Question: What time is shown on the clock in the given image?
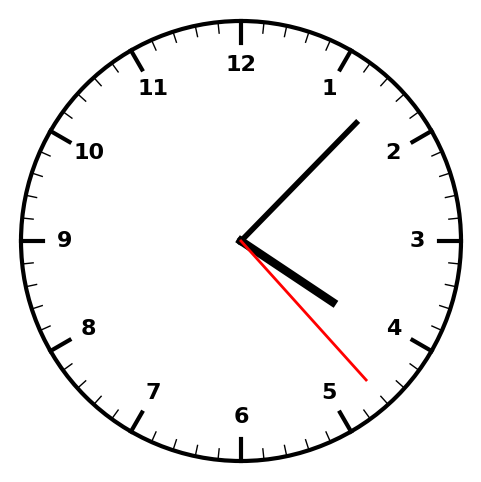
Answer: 04:07:23